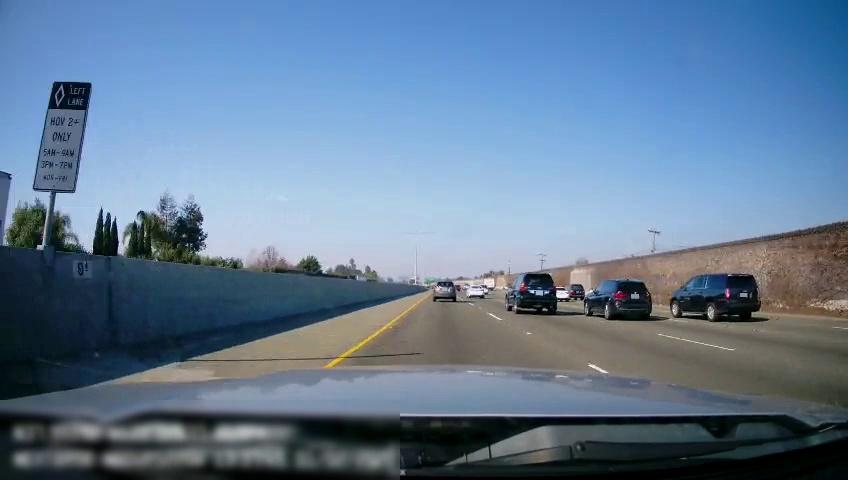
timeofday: Day
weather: Sunny
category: Drivable Space
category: Vehicles | Truck
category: Vehicles | Truck
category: Vehicles | Car
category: Vehicles | SUV
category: Vehicles | SUV
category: Vehicles | SUV
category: Vehicles | SUV
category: Vehicles | Truck
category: Vehicles | Car
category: Vehicles | Car
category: Vehicles | SUV
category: Lanes | Current Lane
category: Lanes | Alternate Lane
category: Lanes | Alternate Lane
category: Lanes | Alternate Lane
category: Lanes | Alternate Lane
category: Lanes | Current Lane
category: Traffic | Signs
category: Traffic | Signs